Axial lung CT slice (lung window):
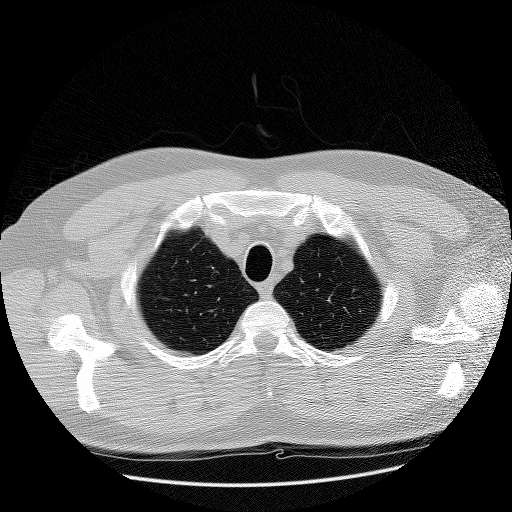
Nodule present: no